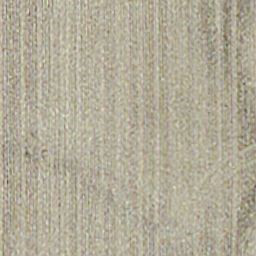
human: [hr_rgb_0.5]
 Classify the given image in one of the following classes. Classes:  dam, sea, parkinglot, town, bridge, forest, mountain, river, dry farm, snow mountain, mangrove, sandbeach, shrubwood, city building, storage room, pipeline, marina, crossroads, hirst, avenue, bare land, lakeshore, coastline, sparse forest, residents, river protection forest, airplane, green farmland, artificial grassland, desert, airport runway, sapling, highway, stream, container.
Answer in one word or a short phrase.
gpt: dry farm